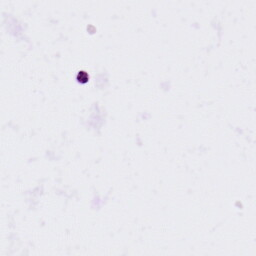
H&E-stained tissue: Colon